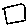
Label: square